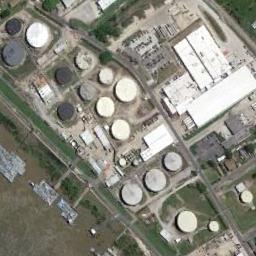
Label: storage_tank